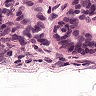
Metastatic tissue present: yes